【题型】解答题　【知识点】平面几何　【难度】easy
已知正方形$ABCD$和正方形$BEFG$，点$E$在边$BC$上，点$G$在边$AB$的延长线上，连接$AE$，并延长$AE$交$CG$于点$K$．

\noindent (1)求证：$\triangle ABE \backsim \triangle CKE$；\\
\noindent (2)如果$CG$与$EF$交于点$H$，求证：$BE^2 = FH \cdot AB$．
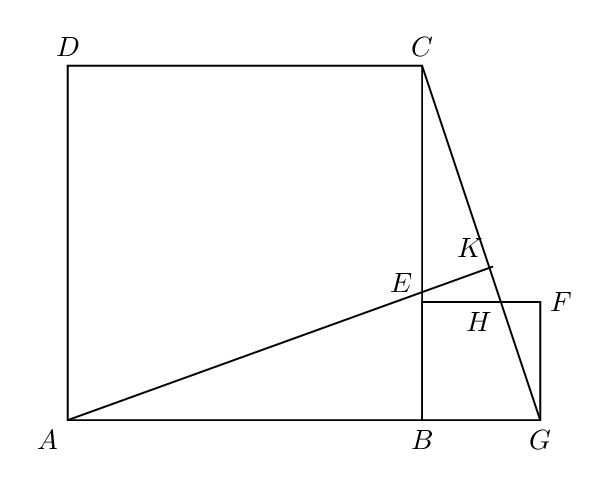
【解答】
\noindent 【详解】（1）证明：$\because$ 正方形$ABCD$，\\
$\therefore AB = CB, \angle ABC = 90^\circ$，\\
$\because$ 正方形$BEFG$，\\
$\therefore FG = BG = BE, \angle CBG = 90^\circ$，\\
在$\triangle ABE$和$\triangle CBG$中，\\
$\begin{cases} AB = BC \\ \angle ABC = \angle CBG = 90^\circ \\ BE = BG \end{cases}$，\\
$\therefore \triangle ABE \cong \triangle CBG$(SAS)，\\
$\therefore \angle BAE = \angle BCG$，\\
$\because \angle AEB = \angle CEK$，\\
$\therefore \triangle ABE \backsim \triangle CKE$；\\
\noindent （2）证明：由题意可得：$\angle CEF = \angle F = \angle ABE = 90^\circ$，\\
$\therefore FG \parallel BC$，\\
$\therefore \angle ECK = \angle FGH$，\\
$\because \angle BAE = \angle ECK$，\\
$\therefore \angle BAE = \angle FGH$，\\
$\therefore \dfrac{AB}{FG} = \dfrac{BE}{FH}$，\\
$\because FG = BE$，\\
$\therefore \dfrac{AB}{BE} = \dfrac{BE}{FH}$，\\
$\therefore BE^2 = FH \cdot AB$．